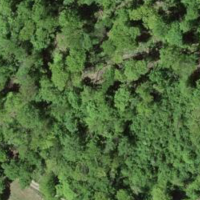
EUNIS habitat code: 41
Species observed at this site:
Melittis melissophyllum